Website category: sports
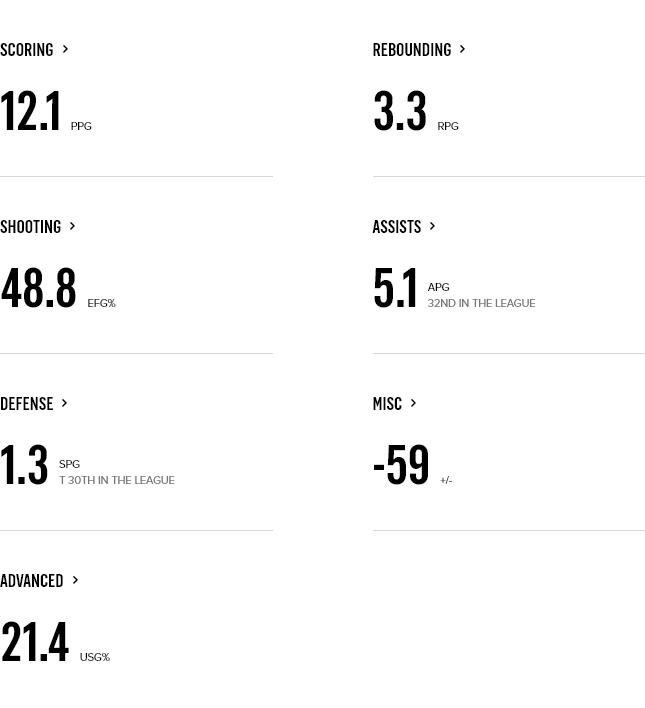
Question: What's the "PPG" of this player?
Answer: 12.1

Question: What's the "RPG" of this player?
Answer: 3.3

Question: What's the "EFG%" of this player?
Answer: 48.8

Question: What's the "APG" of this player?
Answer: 5.1

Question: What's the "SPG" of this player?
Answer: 1.3

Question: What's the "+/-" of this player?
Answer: -59

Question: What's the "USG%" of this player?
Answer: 21.4

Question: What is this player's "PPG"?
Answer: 12.1

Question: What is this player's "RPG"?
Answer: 3.3

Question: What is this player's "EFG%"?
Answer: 48.8

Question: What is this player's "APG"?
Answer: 5.1

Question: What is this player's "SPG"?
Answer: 1.3

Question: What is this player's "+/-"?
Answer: -59

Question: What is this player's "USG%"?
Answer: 21.4

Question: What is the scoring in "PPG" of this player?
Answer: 12.1

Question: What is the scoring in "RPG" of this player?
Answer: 3.3

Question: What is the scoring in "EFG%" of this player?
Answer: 48.8

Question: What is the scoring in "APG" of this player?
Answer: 5.1

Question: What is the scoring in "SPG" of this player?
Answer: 1.3

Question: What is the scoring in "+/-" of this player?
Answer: -59

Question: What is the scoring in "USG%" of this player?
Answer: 21.4

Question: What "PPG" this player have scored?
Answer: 12.1

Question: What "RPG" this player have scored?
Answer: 3.3

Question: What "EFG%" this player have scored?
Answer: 48.8

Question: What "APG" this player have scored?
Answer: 5.1

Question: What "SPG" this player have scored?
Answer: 1.3

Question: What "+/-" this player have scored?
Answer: -59

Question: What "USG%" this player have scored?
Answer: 21.4

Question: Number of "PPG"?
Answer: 12.1

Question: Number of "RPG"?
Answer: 3.3

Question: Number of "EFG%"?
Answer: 48.8

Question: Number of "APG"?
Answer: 5.1

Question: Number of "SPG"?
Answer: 1.3

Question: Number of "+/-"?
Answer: -59

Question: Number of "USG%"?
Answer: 21.4

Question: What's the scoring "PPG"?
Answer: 12.1

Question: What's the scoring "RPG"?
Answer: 3.3

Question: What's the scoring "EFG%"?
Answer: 48.8

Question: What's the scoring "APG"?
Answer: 5.1

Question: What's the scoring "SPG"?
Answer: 1.3

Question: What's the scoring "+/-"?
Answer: -59

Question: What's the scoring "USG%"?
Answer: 21.4